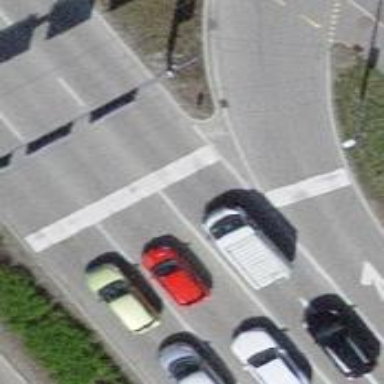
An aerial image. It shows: Road with traffic signals.